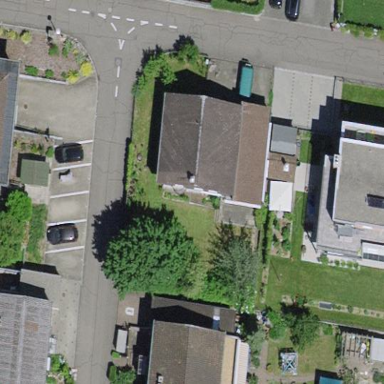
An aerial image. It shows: Residential building.